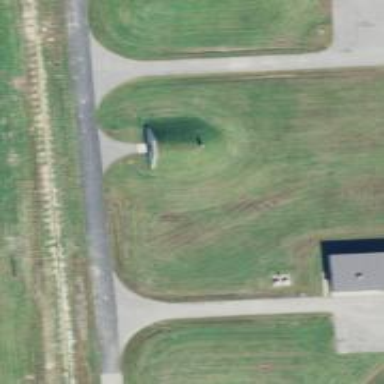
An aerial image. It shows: Military bunker for protection and defense.